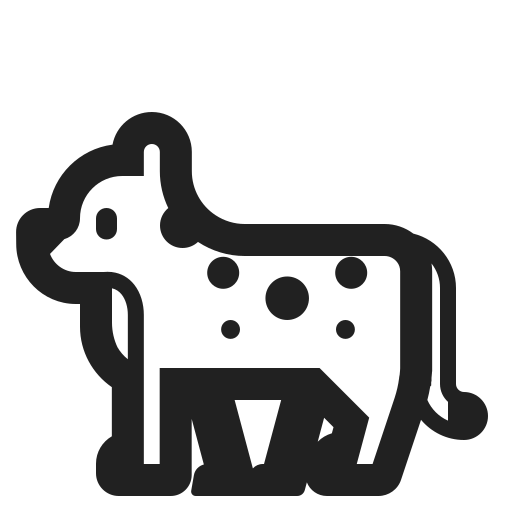
leopard high contrast